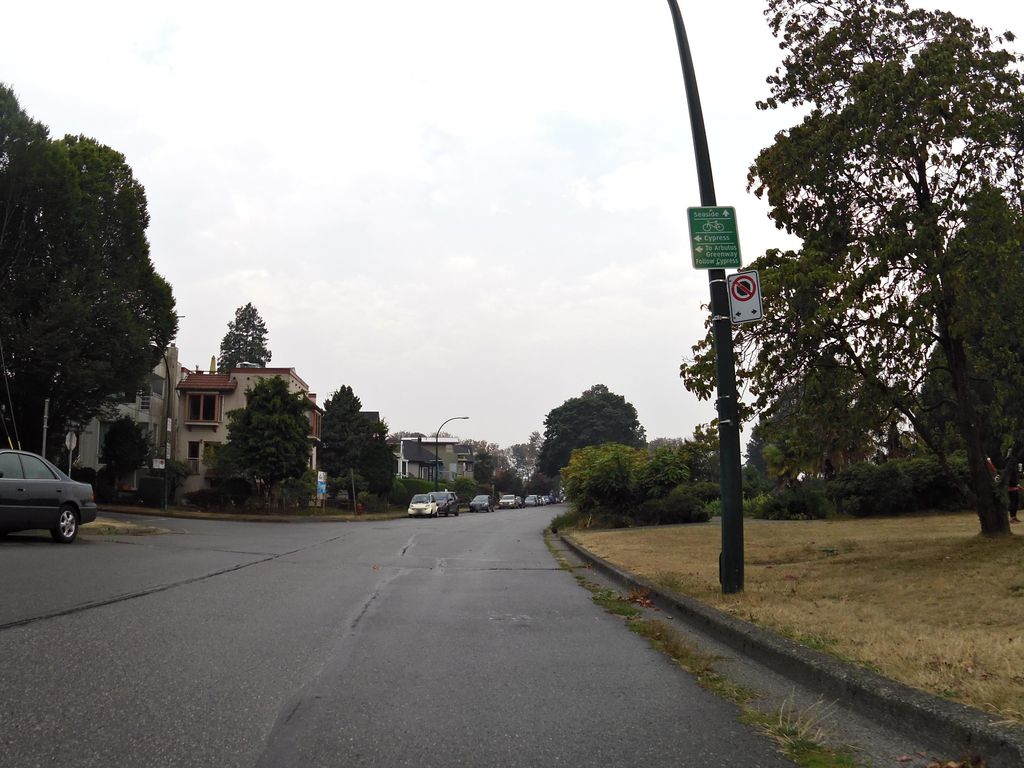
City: vancouver